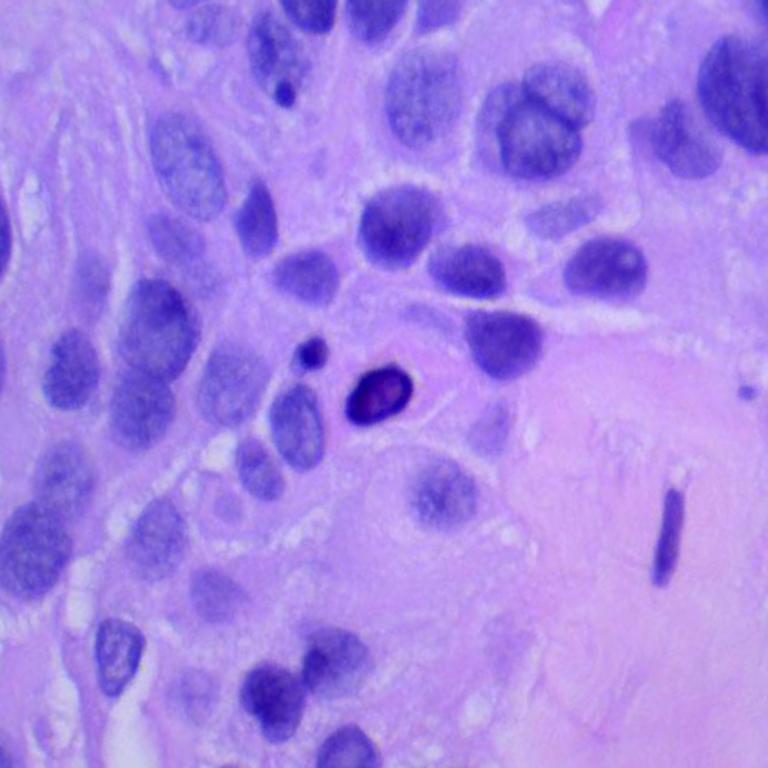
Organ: lung
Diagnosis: squamous carcinomas